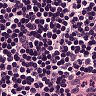
Metastatic tissue present: no